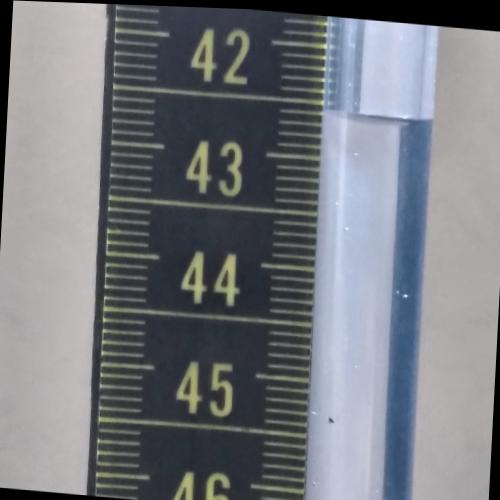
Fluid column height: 42.6 cm